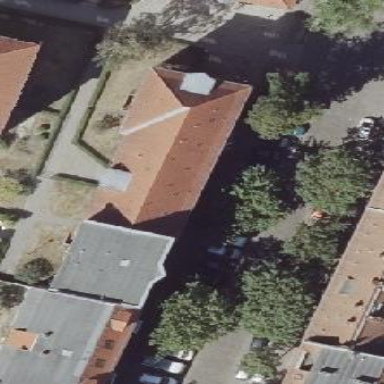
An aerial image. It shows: Hipped roof on apartment building.